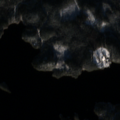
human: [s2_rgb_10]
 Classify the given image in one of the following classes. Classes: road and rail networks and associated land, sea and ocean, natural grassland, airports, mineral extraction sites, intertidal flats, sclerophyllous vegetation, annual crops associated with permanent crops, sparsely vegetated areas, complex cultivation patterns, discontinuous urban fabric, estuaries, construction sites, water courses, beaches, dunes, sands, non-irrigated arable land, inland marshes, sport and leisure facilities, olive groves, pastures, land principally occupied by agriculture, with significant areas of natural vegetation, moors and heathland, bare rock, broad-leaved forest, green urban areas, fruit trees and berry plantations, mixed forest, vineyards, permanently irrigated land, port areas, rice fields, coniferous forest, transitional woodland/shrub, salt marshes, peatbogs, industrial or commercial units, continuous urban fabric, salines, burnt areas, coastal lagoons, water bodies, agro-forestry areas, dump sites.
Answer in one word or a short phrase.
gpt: coniferous forest, mixed forest, water bodies